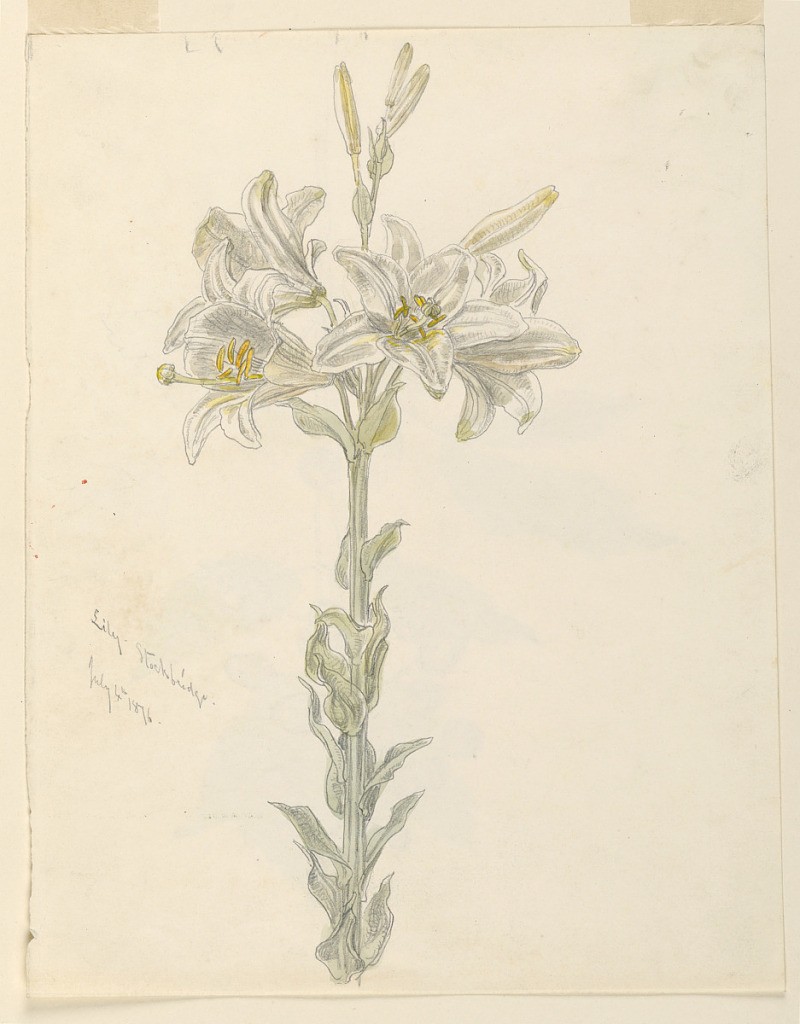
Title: Lily, Stockbridge
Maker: Samuel Colman, American, 1832–1920
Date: July 4, 1876
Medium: Brush and watercolor, gouache, graphite on paper
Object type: Drawing
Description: Botanical study. An upright stem with leaves, lily blossoms, and buds. Verso: an upright stem with leaves and red seeds.